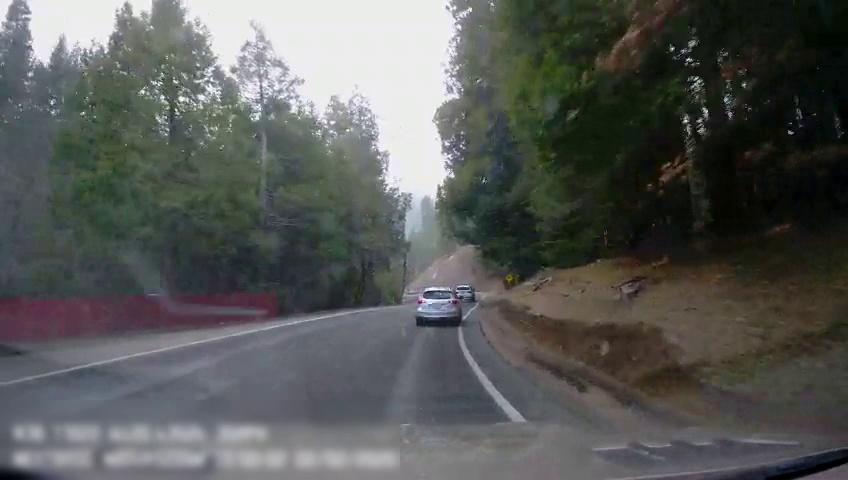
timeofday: Day
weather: Cloudy
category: Drivable Space
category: Vehicles | SUV
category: Vehicles | SUV
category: Lanes | Alternate Lane
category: Lanes | Opposite Lane